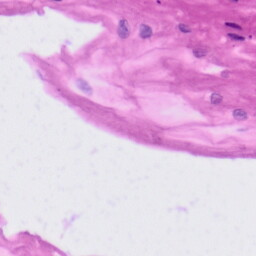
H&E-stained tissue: Tonsil